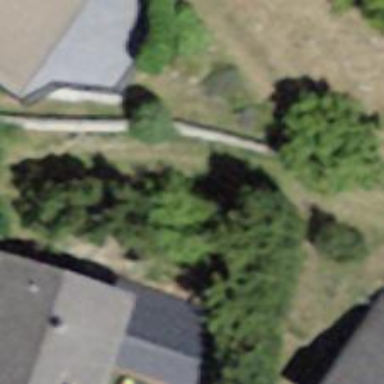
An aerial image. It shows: Path.